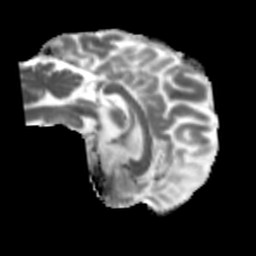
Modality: MD
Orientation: sagittal
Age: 50
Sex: female
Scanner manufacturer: siemens
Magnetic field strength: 3 T
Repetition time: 5.47 s
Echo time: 0.0854 s